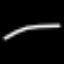
Label: line